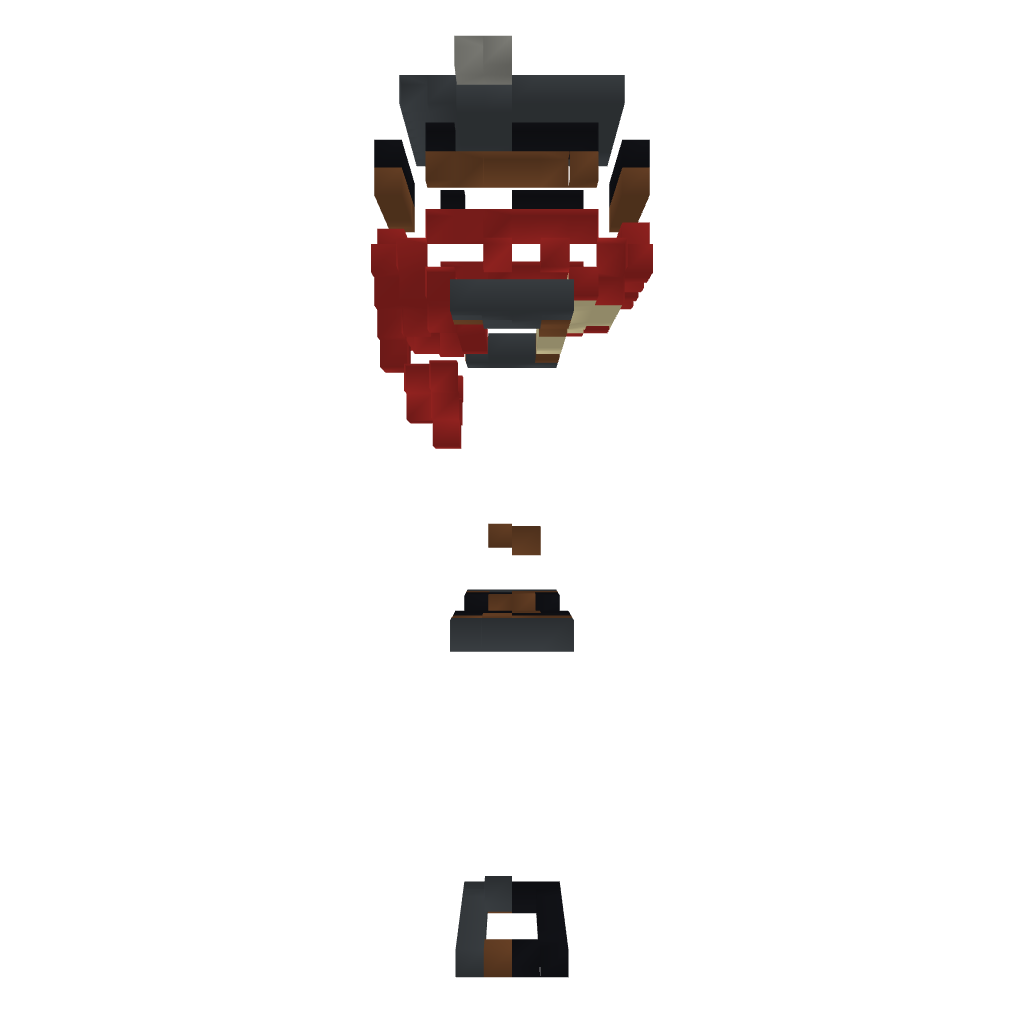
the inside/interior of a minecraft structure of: HoneyDew Statue